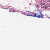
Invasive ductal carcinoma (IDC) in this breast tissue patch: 0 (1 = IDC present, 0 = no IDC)